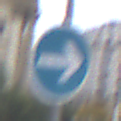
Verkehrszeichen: VorgeschriebeneFahrtrichtungHierRechts
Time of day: Midday
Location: Outdoor (Urban)
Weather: Overcast
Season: NotSpecified
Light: Natural